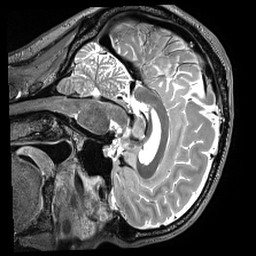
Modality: T2w
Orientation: sagittal
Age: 46
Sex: male
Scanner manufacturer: siemens
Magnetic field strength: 3 T
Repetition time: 3.2 s
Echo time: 0.56 s